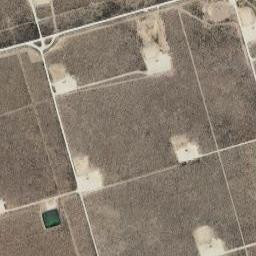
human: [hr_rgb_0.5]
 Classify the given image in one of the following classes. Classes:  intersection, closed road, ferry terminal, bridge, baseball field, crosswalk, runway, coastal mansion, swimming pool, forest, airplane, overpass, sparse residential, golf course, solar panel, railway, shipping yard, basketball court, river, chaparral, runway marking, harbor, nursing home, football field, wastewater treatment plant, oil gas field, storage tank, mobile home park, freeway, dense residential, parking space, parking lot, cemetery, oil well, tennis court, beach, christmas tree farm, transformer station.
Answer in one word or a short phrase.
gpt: oil gas field